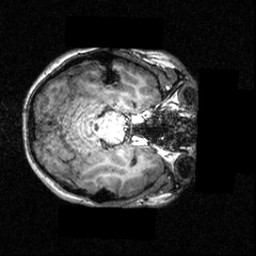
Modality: T1w
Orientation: axial
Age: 18
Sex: female
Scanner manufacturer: siemens
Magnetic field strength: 3.951 T
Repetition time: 1.5 s
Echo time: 0.00335 s